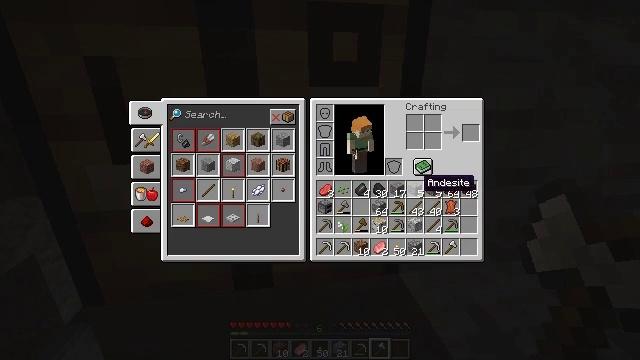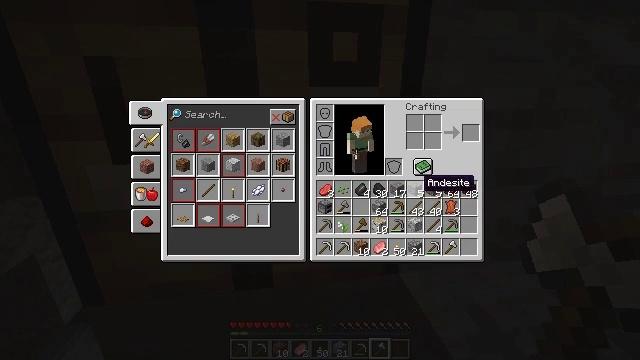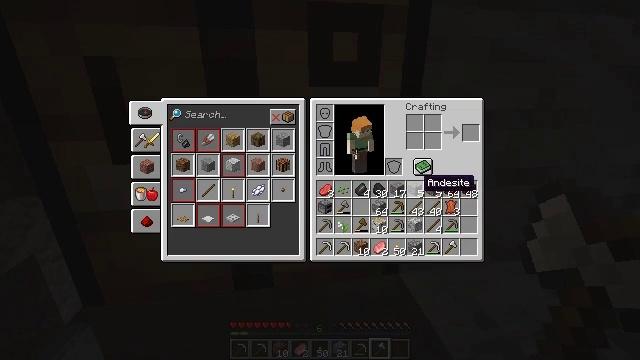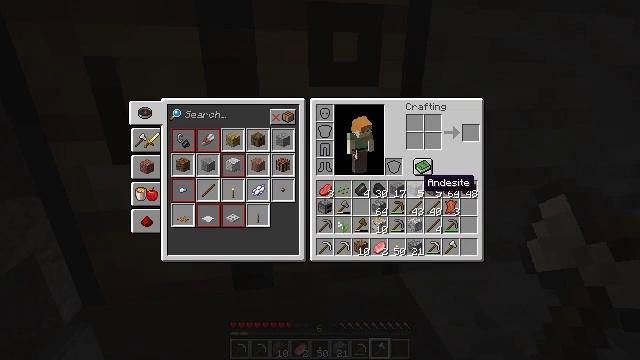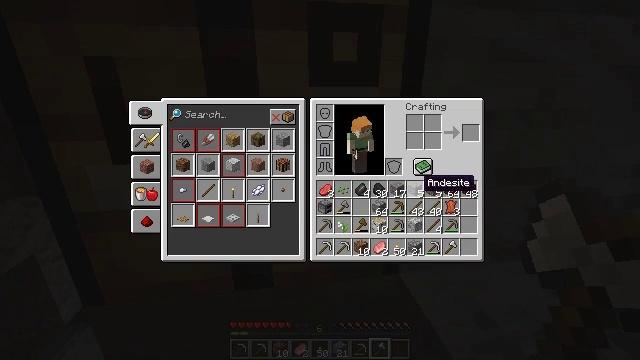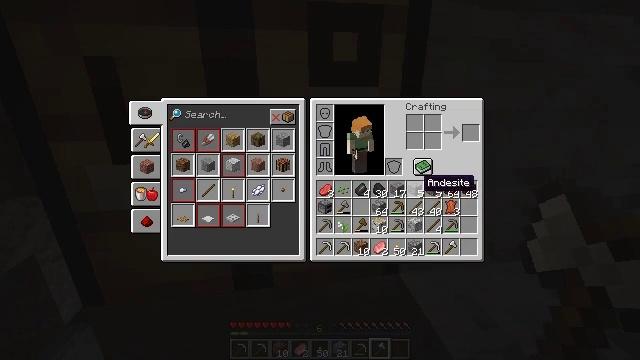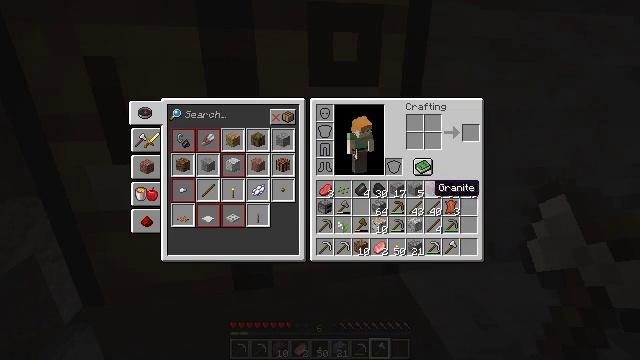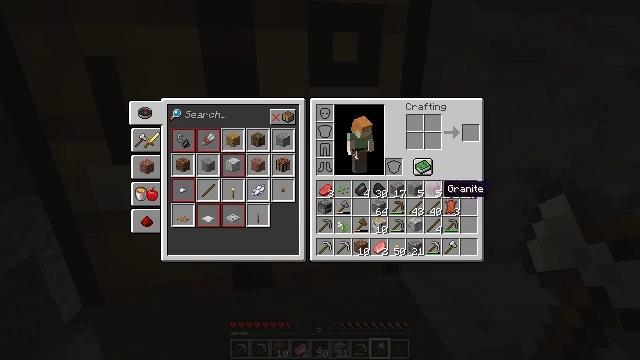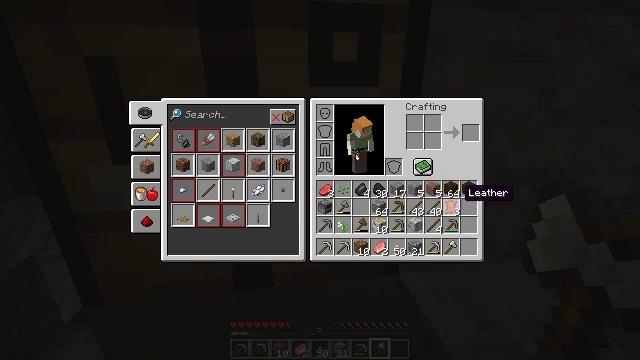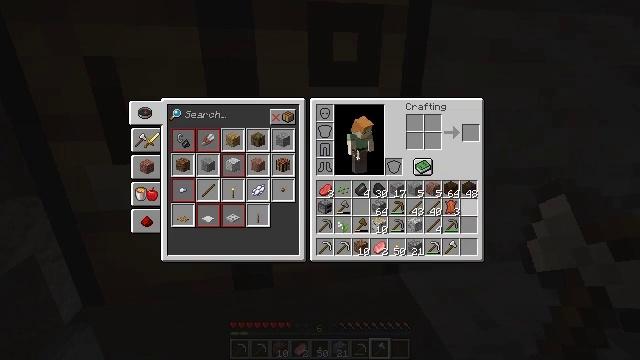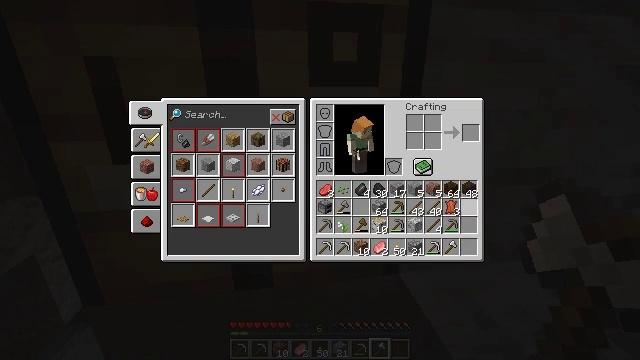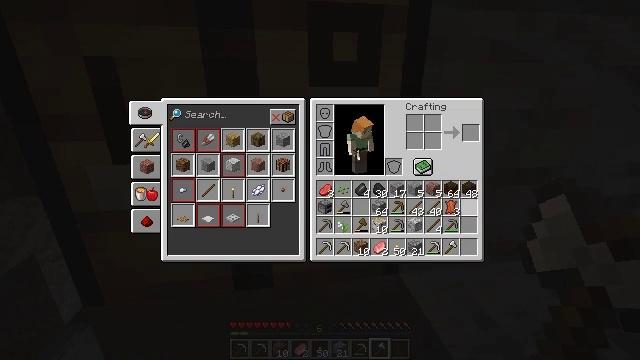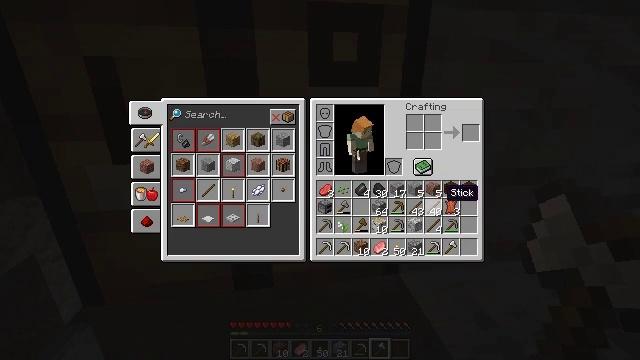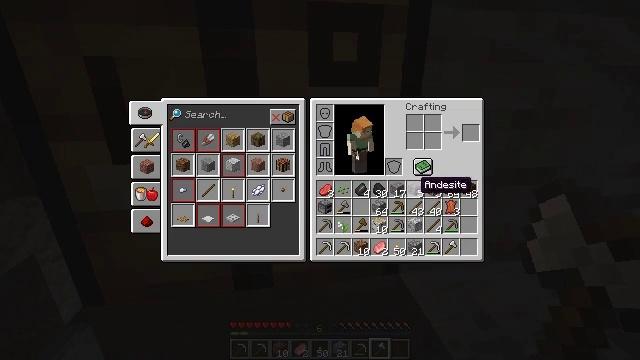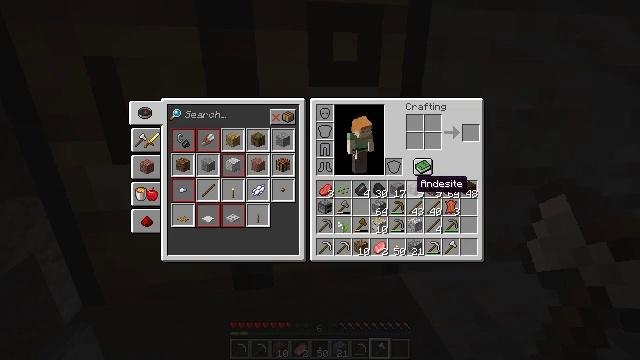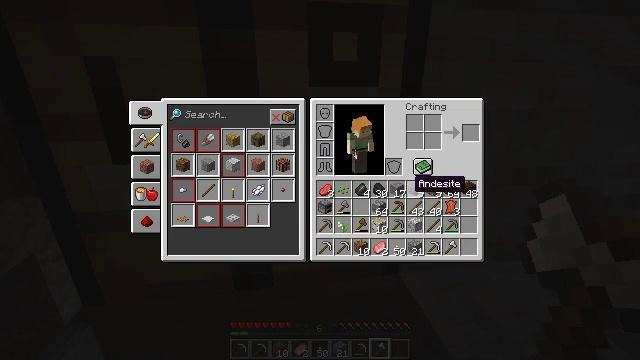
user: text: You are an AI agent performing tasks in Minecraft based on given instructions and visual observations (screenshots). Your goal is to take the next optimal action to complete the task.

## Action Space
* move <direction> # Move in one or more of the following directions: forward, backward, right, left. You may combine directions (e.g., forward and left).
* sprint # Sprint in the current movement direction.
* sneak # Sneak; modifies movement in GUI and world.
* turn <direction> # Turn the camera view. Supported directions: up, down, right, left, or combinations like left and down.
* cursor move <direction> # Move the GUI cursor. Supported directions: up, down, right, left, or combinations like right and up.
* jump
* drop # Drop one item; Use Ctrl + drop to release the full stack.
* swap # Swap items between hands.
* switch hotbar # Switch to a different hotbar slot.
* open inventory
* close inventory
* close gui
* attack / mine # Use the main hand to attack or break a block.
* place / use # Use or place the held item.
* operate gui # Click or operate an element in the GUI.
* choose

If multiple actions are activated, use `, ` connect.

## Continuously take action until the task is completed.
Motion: motion action
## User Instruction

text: Mine block crafting table.
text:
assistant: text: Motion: no_op
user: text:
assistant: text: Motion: no_op
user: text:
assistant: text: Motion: no_op
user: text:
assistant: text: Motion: no_op
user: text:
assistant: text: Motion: no_op
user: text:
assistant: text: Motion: cursor move right
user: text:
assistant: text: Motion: cursor move right
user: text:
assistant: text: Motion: cursor move right
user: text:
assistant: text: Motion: cursor move right
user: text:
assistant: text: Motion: no_op
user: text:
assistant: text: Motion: no_op
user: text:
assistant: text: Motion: cursor move left
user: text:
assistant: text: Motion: cursor move left and up
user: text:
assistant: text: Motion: no_op
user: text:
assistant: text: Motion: no_op
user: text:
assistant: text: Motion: no_op
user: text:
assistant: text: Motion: no_op
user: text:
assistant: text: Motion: no_op
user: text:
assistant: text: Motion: no_op
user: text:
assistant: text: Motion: no_op
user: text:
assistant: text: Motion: no_op
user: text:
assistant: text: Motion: no_op
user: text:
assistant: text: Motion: no_op
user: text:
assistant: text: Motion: no_op
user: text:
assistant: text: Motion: no_op
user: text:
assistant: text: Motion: cursor move right
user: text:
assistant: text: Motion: cursor move right
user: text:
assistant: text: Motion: cursor move right
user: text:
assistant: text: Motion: no_op
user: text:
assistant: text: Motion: no_op